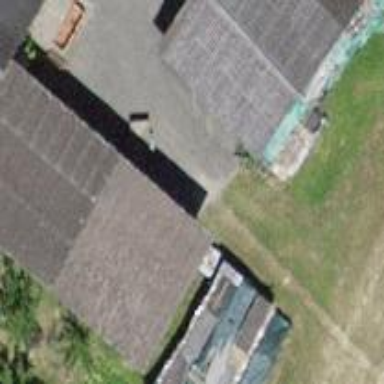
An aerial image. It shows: Shed building.